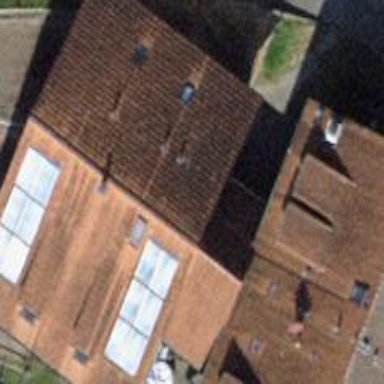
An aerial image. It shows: Gabled roof on farm auxiliary building.